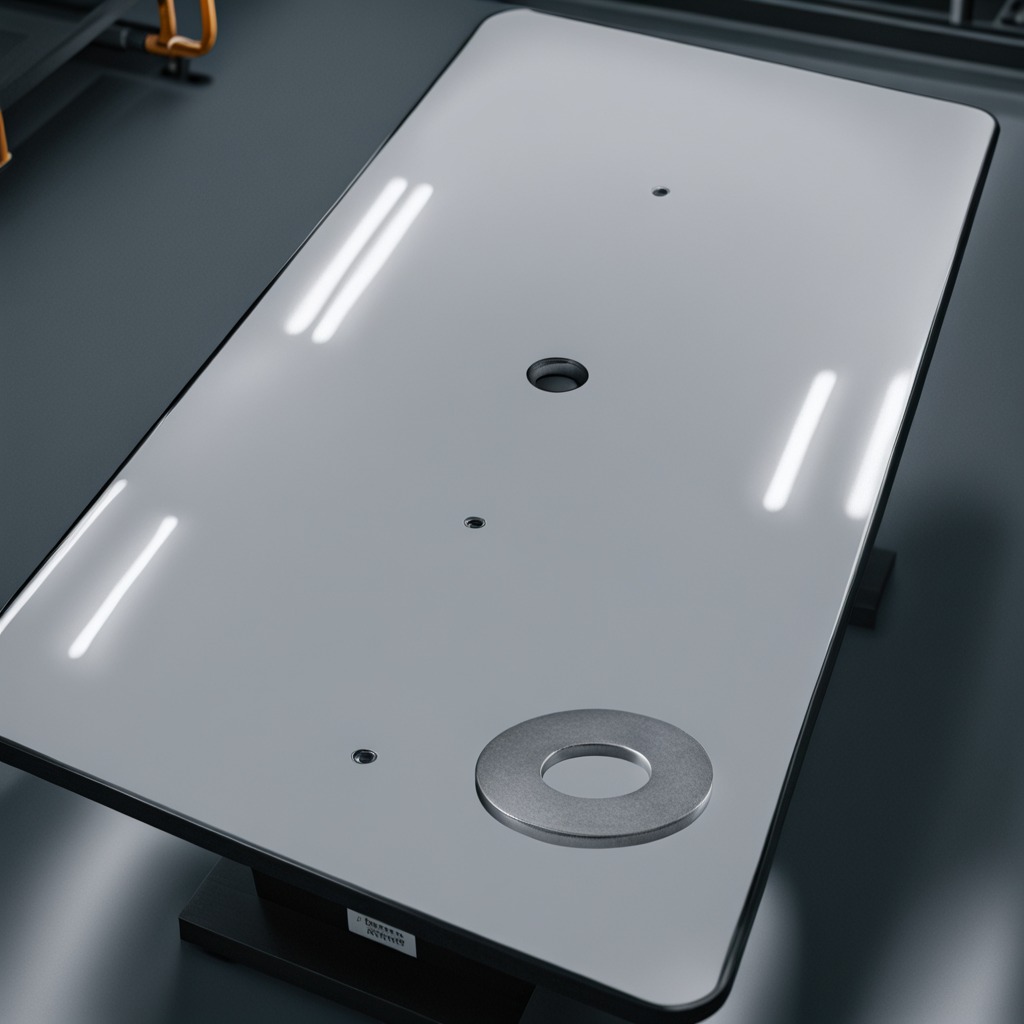
A flat metal washer is lying on a high-gloss table in a ship maintenance bay industrial lighting.